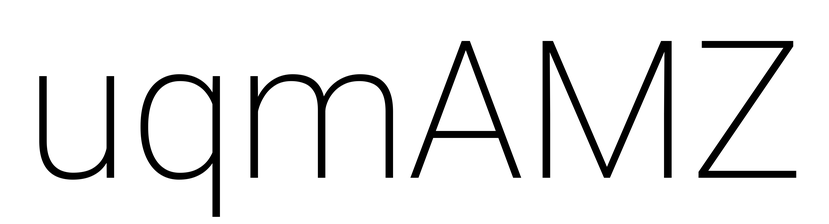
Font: Roboto_ExtraLight